Interaction volume radius: 10 \u00c5
Interaction volume height: 15 \u00c5
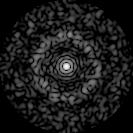
Disorder parameter: 0.8518